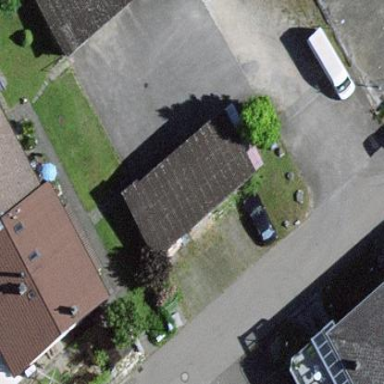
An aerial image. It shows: Garage.